Question: We want to send through email, using D-XE and Indy's 'TIdMessage' component the following htm file as body:
'''
<html>
<head>
<meta http-equiv=Content-Type content="text/html; charset=windows-1253">
<meta name=Generator content="Microsoft Word 12 (filtered)">
<style>
<!--
/* Font Definitions */
@font-face
{font-family:"Cambria Math";
panose-1:2 4 5 3 5 4 6 3 2 4;}
@font-face
{font-family:Tahoma;
panose-1:2 11 6 4 3 5 4 4 2 4;}
/* Style Definitions */
p.MsoNormal, li.MsoNormal, div.MsoNormal
{margin:0cm;
margin-bottom:.0001pt;
font-size:12.0pt;
font-family:"Times New Roman","serif";
color:black;}
.MsoChpDefault
{font-size:10.0pt;}
@page Section1
{size:595.3pt 841.9pt;
margin:72.0pt 90.0pt 72.0pt 90.0pt;}
div.Section1
{page:Section1;}
-->
</style>
</head>
<body bgcolor=white lang=EL>
<div class=Section1>
<p class=MsoNormal><span lang=EN-US style='font-family:"Tahoma","sans-serif"'>Abcd</span><span
lang=EN-US style='font-family:"Tahoma","sans-serif"'> </span><span
style='font-family:"Tahoma","sans-serif"'>abgd a&#8118;&#8048;&#7938; </span></p>
</div>
</body>
</html>
'''
(Ok, the actual file is different but the problem is the same).
In the above file, if you'll save it as temp.htm and load it in the Internet Explorer, you'll see 4 latin characters, 4 Greek characters without tone and 4 Greek characters with tone (variations of Alpha - the first letter of Greek alphabet). Something like this:
So far, so good.
If we load the above file in the 'Body' property of the 'TIdMessage' and send it through email it shows like this:
As you see, the greek letters from the monotonic alphabet are replaced with ???? ? - tested using Mozilla Thunderbird 3 on WinXP.
The properties of the 'TIdMessage' component are as follows:

I tried to set the 'CharSet' to 'Windows-1253' but no luck.
UPDATE:
Answering your questions:
The raw message source it was received is: (the email addresses were redacted)
'''
From - Thu Sep 15 11:11:06 2011
X-Account-Key: account3
X-UIDL: <PHONE>
X-Mozilla-Status: 0001
X-Mozilla-Status2: <PHONE>
X-Mozilla-Keys:
Return-Path: [redacted]
X-Envelope-To: [redacted]
X-Spam-Status: No, hits=0.0 required=5.0
tests=AWL: 0.194,BAYES_20: -0.73,HTML_MESSAGE: 0.001,
MIME_HEADER_CTYPE_ONLY: 0.56,MIME_HTML_ONLY: 0.001,MISSING_MID: 0.001,
CUSTOM_RULE_FROM: ALLOW,TOTAL_SCORE: 0.027,autolearn=no
X-Spam-Level:
Received: from localhost ([127.0.0.1])
by [redacted]
for [redacted];
Thu, 15 Sep 2011 11:10:59 +0300
From: [redacted]
Subject: Test msg
To: [redacted]
Content-Type: text/html; charset=us-ascii
Sender: [redacted]
Reply-To: [redacted]
Disposition-Notification-To: [redacted]
Return-Receipt-To: [redacted]
Date: Thu, 15 Sep 2011 11:10:59 +0300
<html>
<head>
<meta http-equiv=Content-Type content="text/html; charset=windows-1253">
<meta name=Generator content="Microsoft Word 12 (filtered)">
<style>
<!--
/* Font Definitions */
@font-face
{font-family:"Cambria Math";
panose-1:2 4 5 3 5 4 6 3 2 4;}
@font-face
{font-family:Tahoma;
panose-1:2 11 6 4 3 5 4 4 2 4;}
/* Style Definitions */
p.MsoNormal, li.MsoNormal, div.MsoNormal
{margin:0cm;
margin-bottom:.0001pt;
font-size:12.0pt;
font-family:"Times New Roman","serif";
color:black;}
.MsoChpDefault
{font-size:10.0pt;}
@page Section1
{size:595.3pt 841.9pt;
margin:72.0pt 90.0pt 72.0pt 90.0pt;}
div.Section1
{page:Section1;}
-->
</style>
</head>
<body bgcolor=white lang=EL>
<div class=Section1>
<p class=MsoNormal><span lang=EN-US style='font-family:"Tahoma","sans-serif"'>Abcd</span><span
lang=EN-US style='font-family:"Tahoma","sans-serif"'> </span><span
style='font-family:"Tahoma","sans-serif"'>???? ?&#8118;&#8048;&#7938; </span></p>
</div>
</body>
</html>
'''
Mozilla Thunderbird says also 'Message Encoding: Western (ISO-8859-1)'. I tried to put in the 'IdMessage' component different encodings like windows-1253 (Greek) or UTF-8 - the result was the same. Also, I tried to convert the htm file to UTF-8 (using the Notepad++) - it looked the same (I changed the charset by hand in the html's 'meta' info). Sent the message again. The result: Abcd ???2?3?? ??aaa
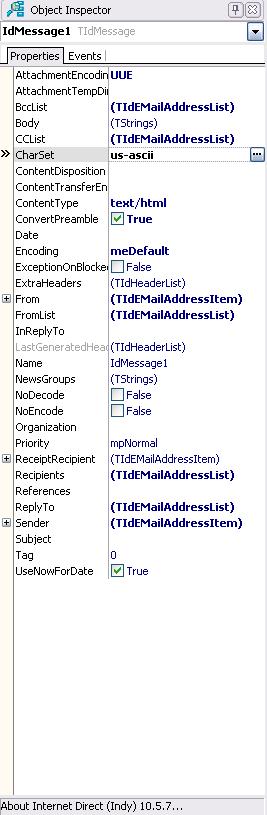
Answer: If you look at your own screenshots, you will see that 'TIdMessage' and the transmitted email are both set to use 'US-ASCII' as the CharSet. That is why your data is getting altered.
If you load the HTML into the 'TIdMessage.Body' or 'TIdText.Body' property, you have to decode the data to 'UTF-16' (since that is what the 'Body' property uses in XE) and then set the 'TIdMessage.CharSet' or 'TIdText.CharSet' property to 'windows-1253' so the 'UTF-16' data gets re-encoded properly when the email is sent, eg:
'''
Enc := CharsetToEncoding('windows-1253');
try
IdMessage.Body.LoadFromFile('file.htm', Enc);
IdMessage.ContentType := 'text/html';
IdMessage.CharSet := 'windows-1253';
finally
Enc.Free;
end;
'''
Or:
'''
Enc := CharsetToEncoding('windows-1253');
try
with TIdText.Create(IdMessage.MessageParts, nil) do
begin
Body.LoadFromFile('file.htm', Enc);
ContentType := 'text/html';
CharSet := 'windows-1253';
end;
finally
Enc.Free;
end;
'''
If you load the HTML into a TIdAttachment object instead, then you don't have to decode/encode anything manually, since the attachment data is sent as-is.
'''
with TIdAttachmentFile.Create(IdMessage.MessageParts, 'file.htm') do
begin
ContentType := 'text/html';
end;
'''